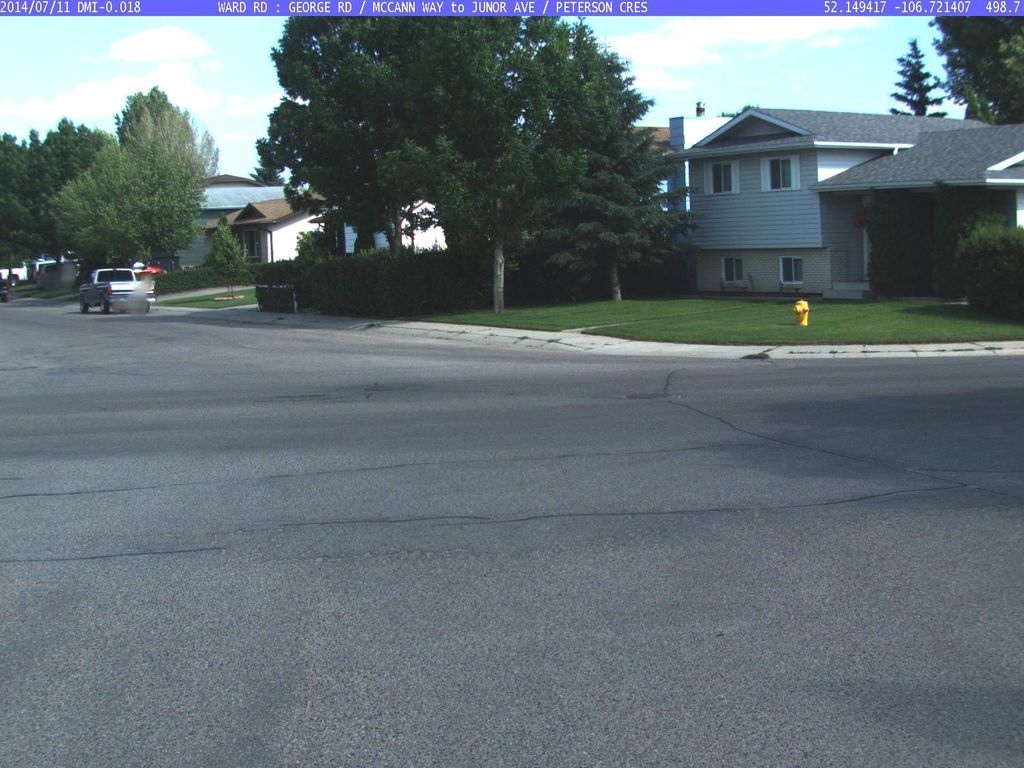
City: saskatoon